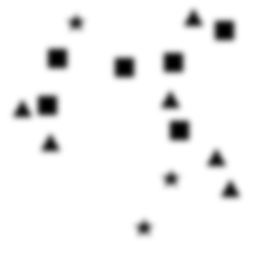
Squares: 6
Triangles: 6
Stars: 3
Total shapes: 15